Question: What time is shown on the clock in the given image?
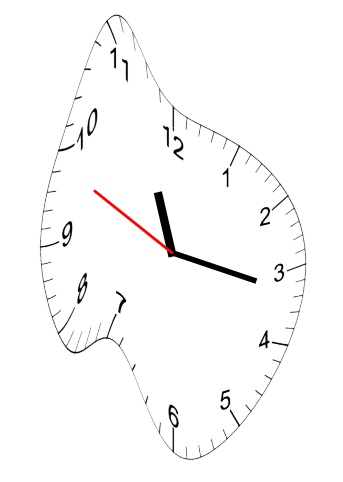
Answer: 11:16:49